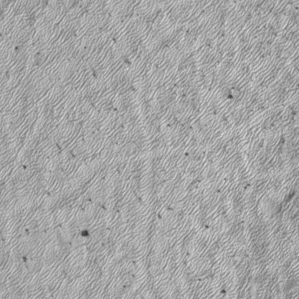
Label: frost